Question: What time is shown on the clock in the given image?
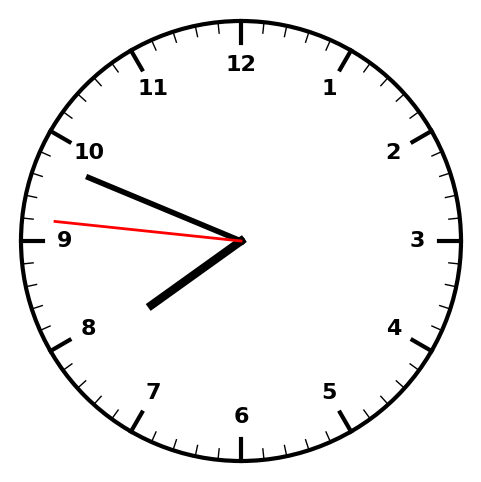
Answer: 07:48:46